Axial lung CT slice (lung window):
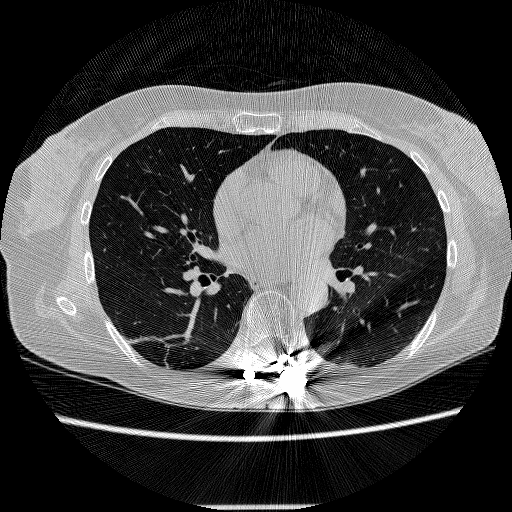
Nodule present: no